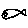
Label: fish